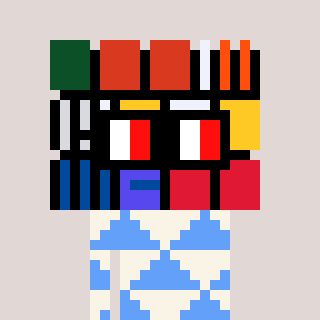
a pixel art character with square glasses with black frames and red eyes, a abstract-shaped head and a blue-colored body on a warm background